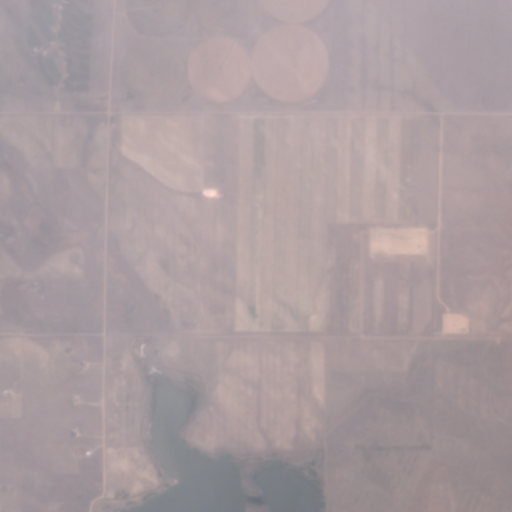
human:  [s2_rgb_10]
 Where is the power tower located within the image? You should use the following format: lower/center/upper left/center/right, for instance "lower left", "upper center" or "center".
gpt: The power tower is located in the upper right of the image.
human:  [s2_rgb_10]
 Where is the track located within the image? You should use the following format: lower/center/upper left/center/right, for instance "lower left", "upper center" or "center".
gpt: There is no track in the image.